Current action and preconditions to check: trajectory_clear

Your task: For each precondition in the list above, predict whether it will hold at this action.

Consider the current scene as observed from the mobile robot's camera, and analyze the predicted future states of all dynamic agents (e.g., people, animals, vehicles, or any moving entities) within the NEXT SECOND.

IMPORTANT: Only answer "very likely" if you are absolutely certain—based on strong, clear evidence—that a dynamic agent will violate the precondition in the predicted future state. Do NOT answer "very likely" for unlikely, ambiguous, or low-probability risks.

Ask yourself for each precondition: Is there a high probability, with clear and convincing evidence, that the predicted future states of any dynamic agent will interfere with the predicted future state of the currently executing action within the NEXT SECOND, causing that precondition to fail?

Assess the risk level based on these predictions. Use "likely" or "very likely" if motions create a clear risk of interference.

Use "neutral" or "improbable" if agents are nearby but their predicted paths are clearly diverging or non-conflicting.

Failure Risk Categories: "very improbable", "improbable", "neutral", "likely", "very likely"

Answer Format: Output ONLY the probability_of_failure value from these categories: "very improbable", "improbable", "neutral", "likely", "very likely"

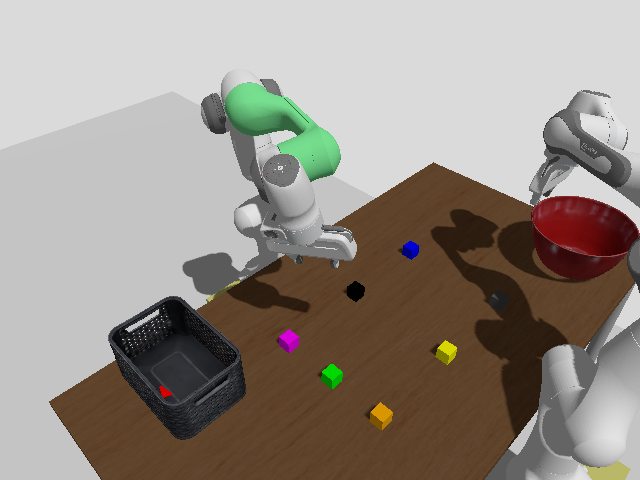

Answer: very improbable